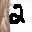
Label: 2